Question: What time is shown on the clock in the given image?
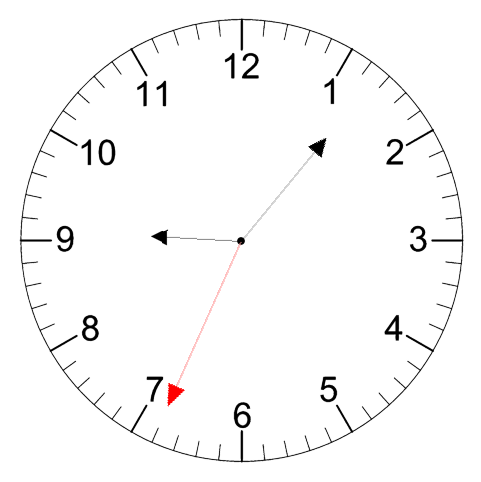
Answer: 09:06:34